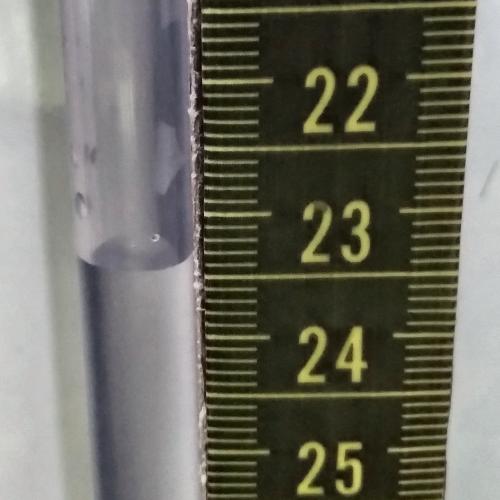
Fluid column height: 23.4 cm